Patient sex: F
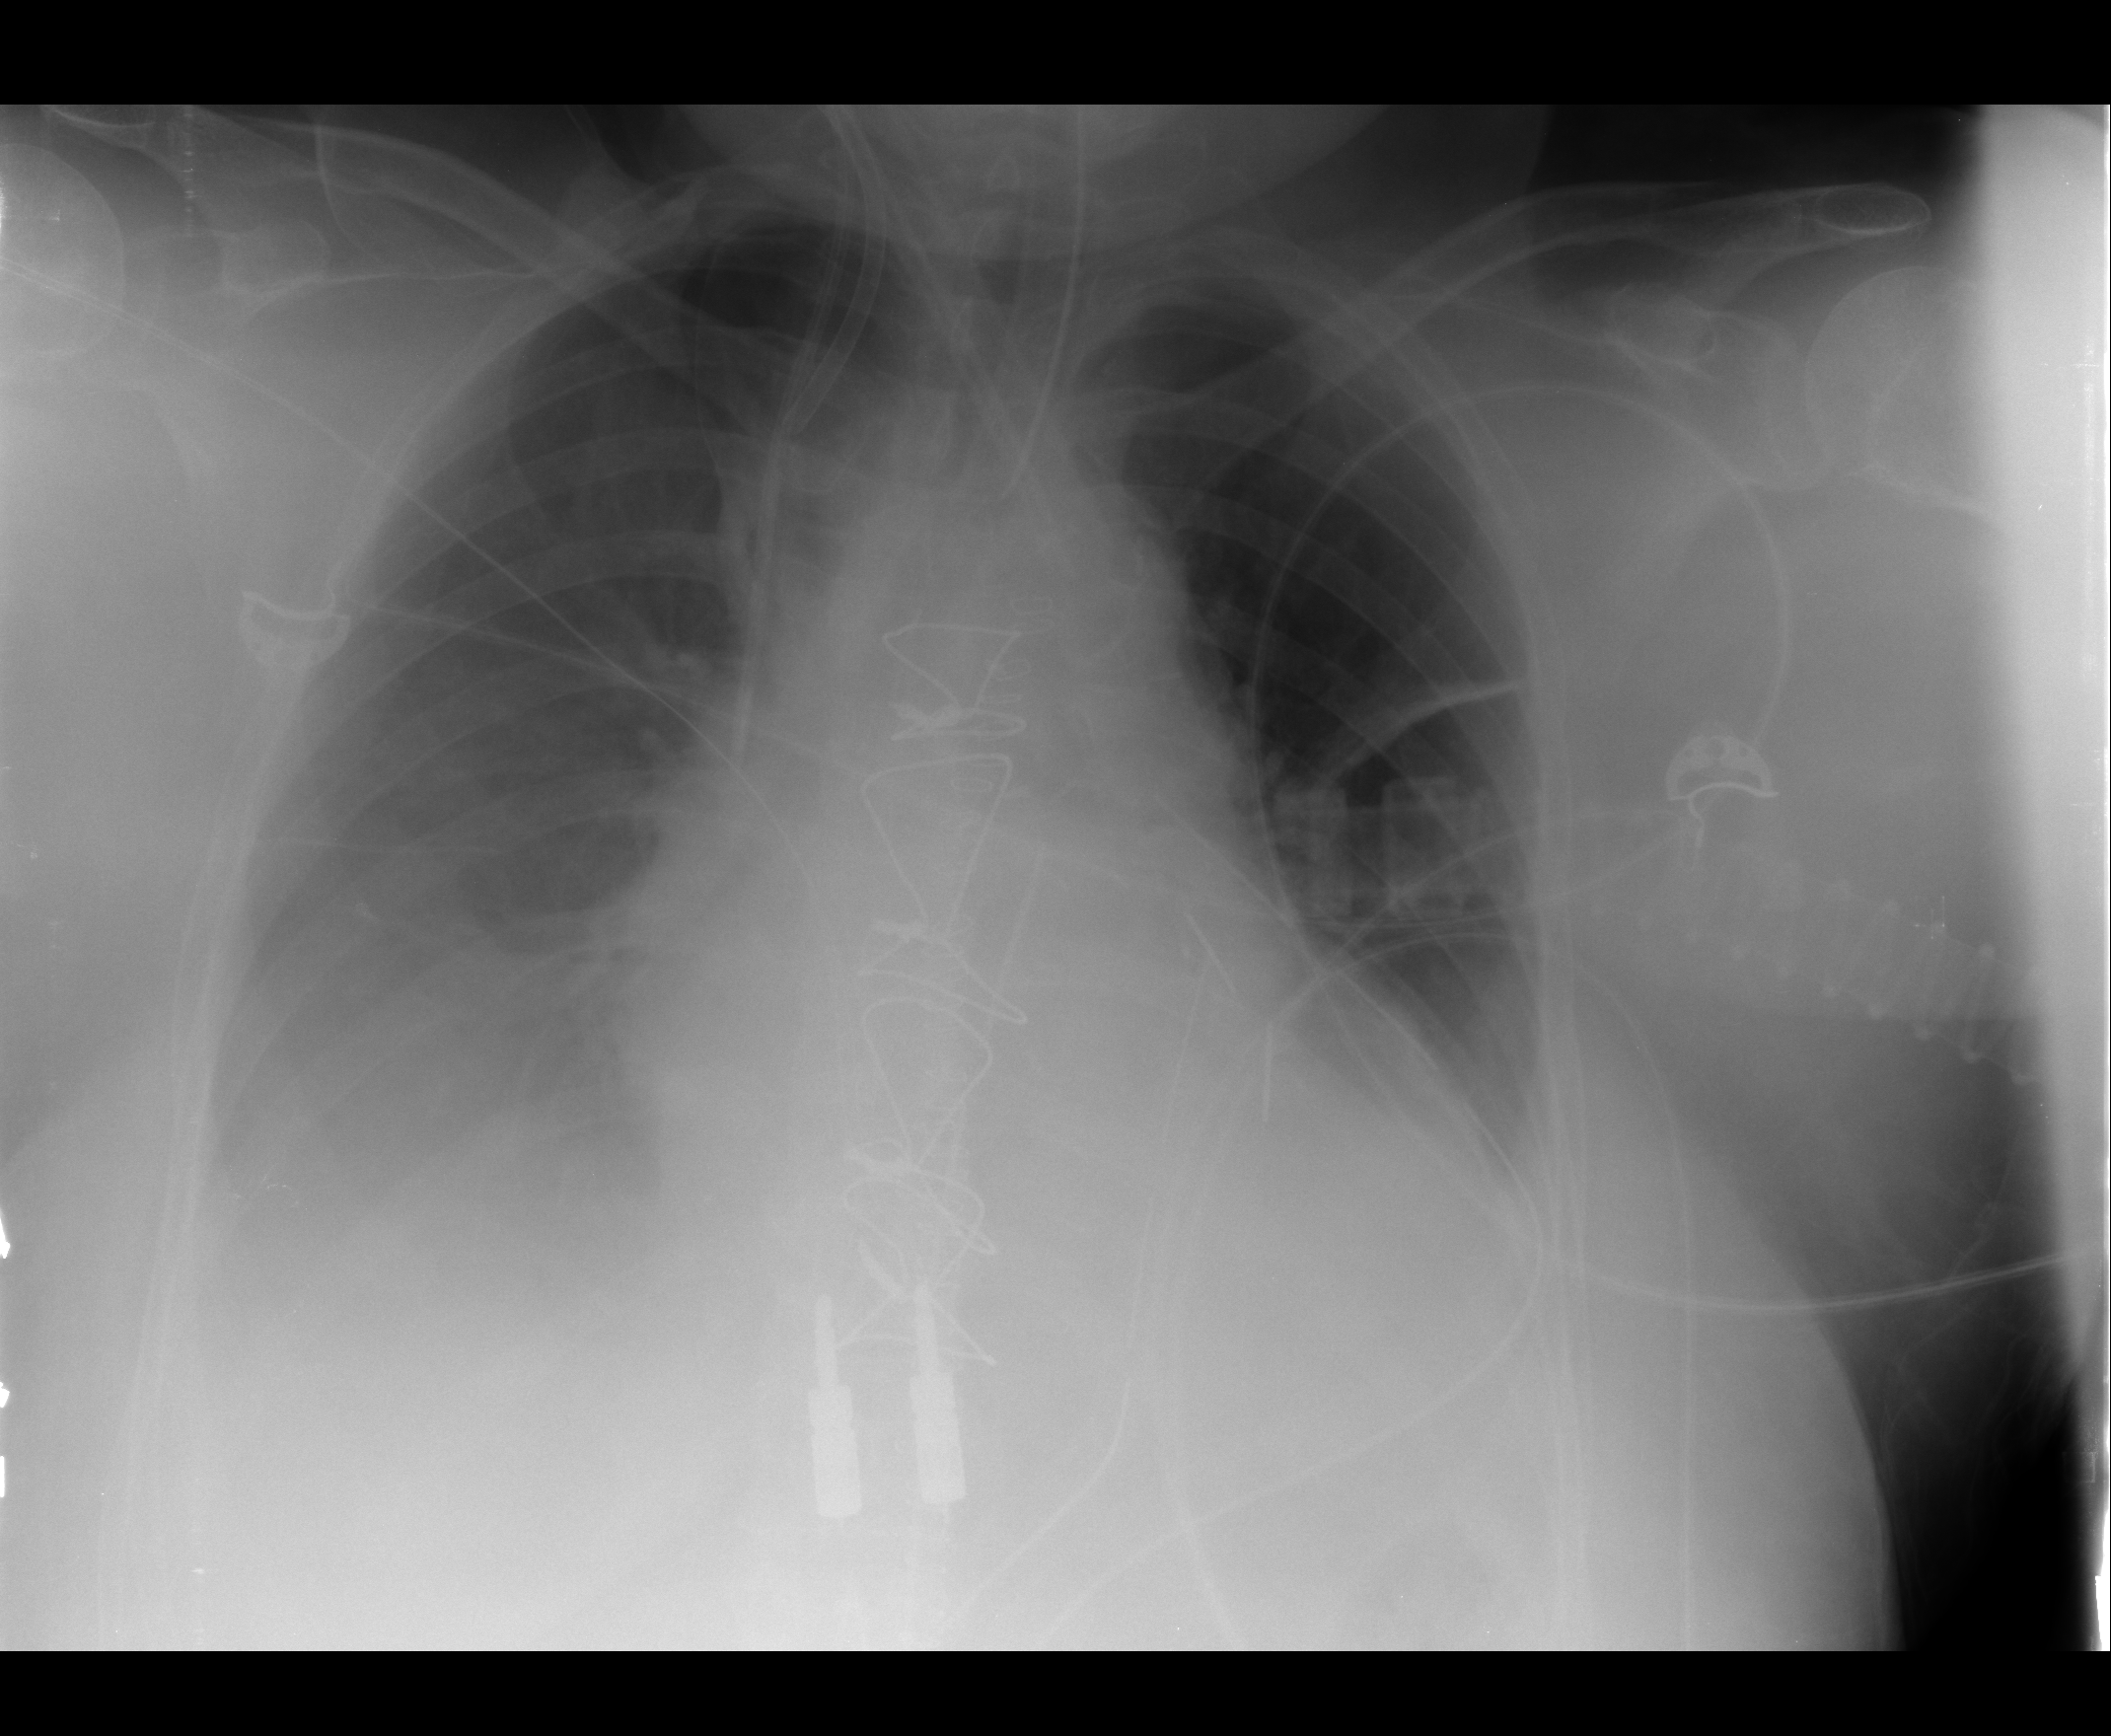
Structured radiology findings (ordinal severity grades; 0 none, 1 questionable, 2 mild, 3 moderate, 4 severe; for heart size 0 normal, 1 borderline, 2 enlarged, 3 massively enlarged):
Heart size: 2
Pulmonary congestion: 0
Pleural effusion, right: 2
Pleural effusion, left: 2
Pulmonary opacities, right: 0
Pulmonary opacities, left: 0
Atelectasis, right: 2
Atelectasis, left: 2